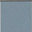
Piece: xx